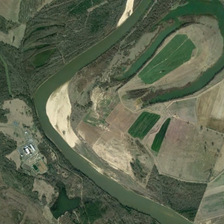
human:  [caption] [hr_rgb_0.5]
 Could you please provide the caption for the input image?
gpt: many green trees and some farmlands are in two sides of a curved river .

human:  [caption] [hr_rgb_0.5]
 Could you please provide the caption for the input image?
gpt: many green trees and some farmlands are in two sides of a curved river .

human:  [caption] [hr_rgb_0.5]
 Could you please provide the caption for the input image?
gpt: many green trees and some farmlands are in two sides of a curved river .

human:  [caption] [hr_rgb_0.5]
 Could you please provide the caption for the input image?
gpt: many green trees and some farmlands are in two sides of a curved river .

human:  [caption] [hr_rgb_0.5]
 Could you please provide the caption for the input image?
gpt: many green trees and some farmlands are in two sides of a curved river .